Aerial crown-view tile of a tropical tree (Barro Colorado Island, Panama), acquired 20241014:
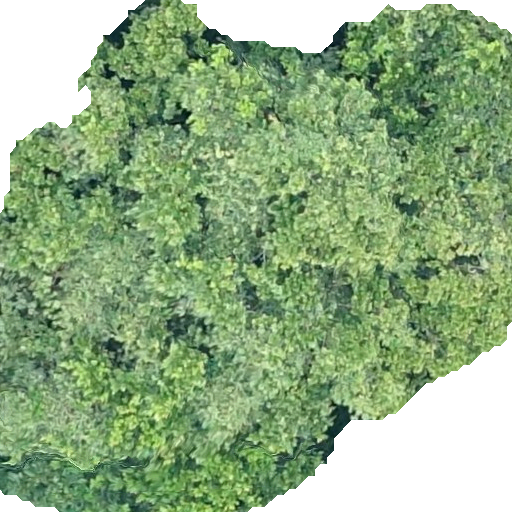
Species: Anacardium excelsum
GBIF accepted scientific name: Anacardium excelsum
Crown area: 358.307 m²